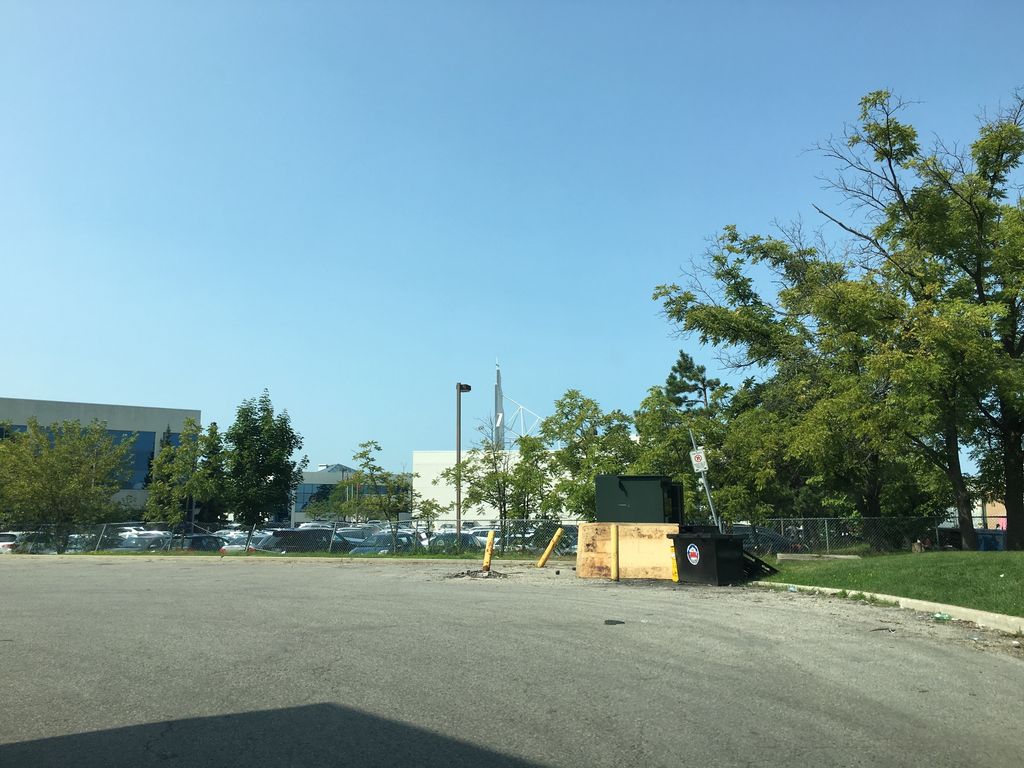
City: toronto